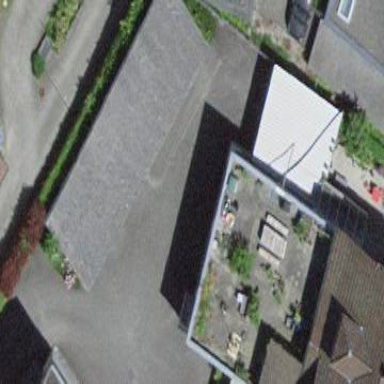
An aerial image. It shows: Shed.